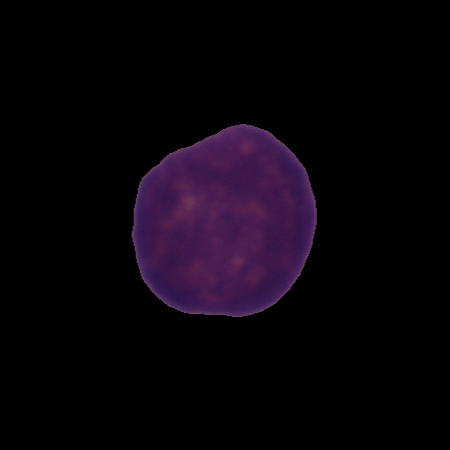
Label: healthy